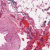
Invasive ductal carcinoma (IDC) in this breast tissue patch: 0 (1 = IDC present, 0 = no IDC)